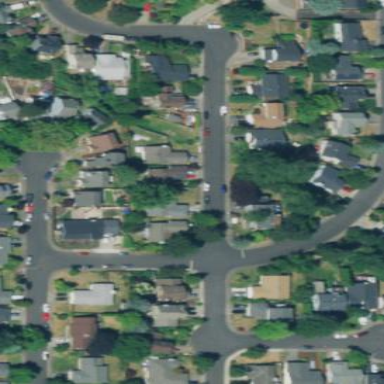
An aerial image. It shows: Single-family residential area.